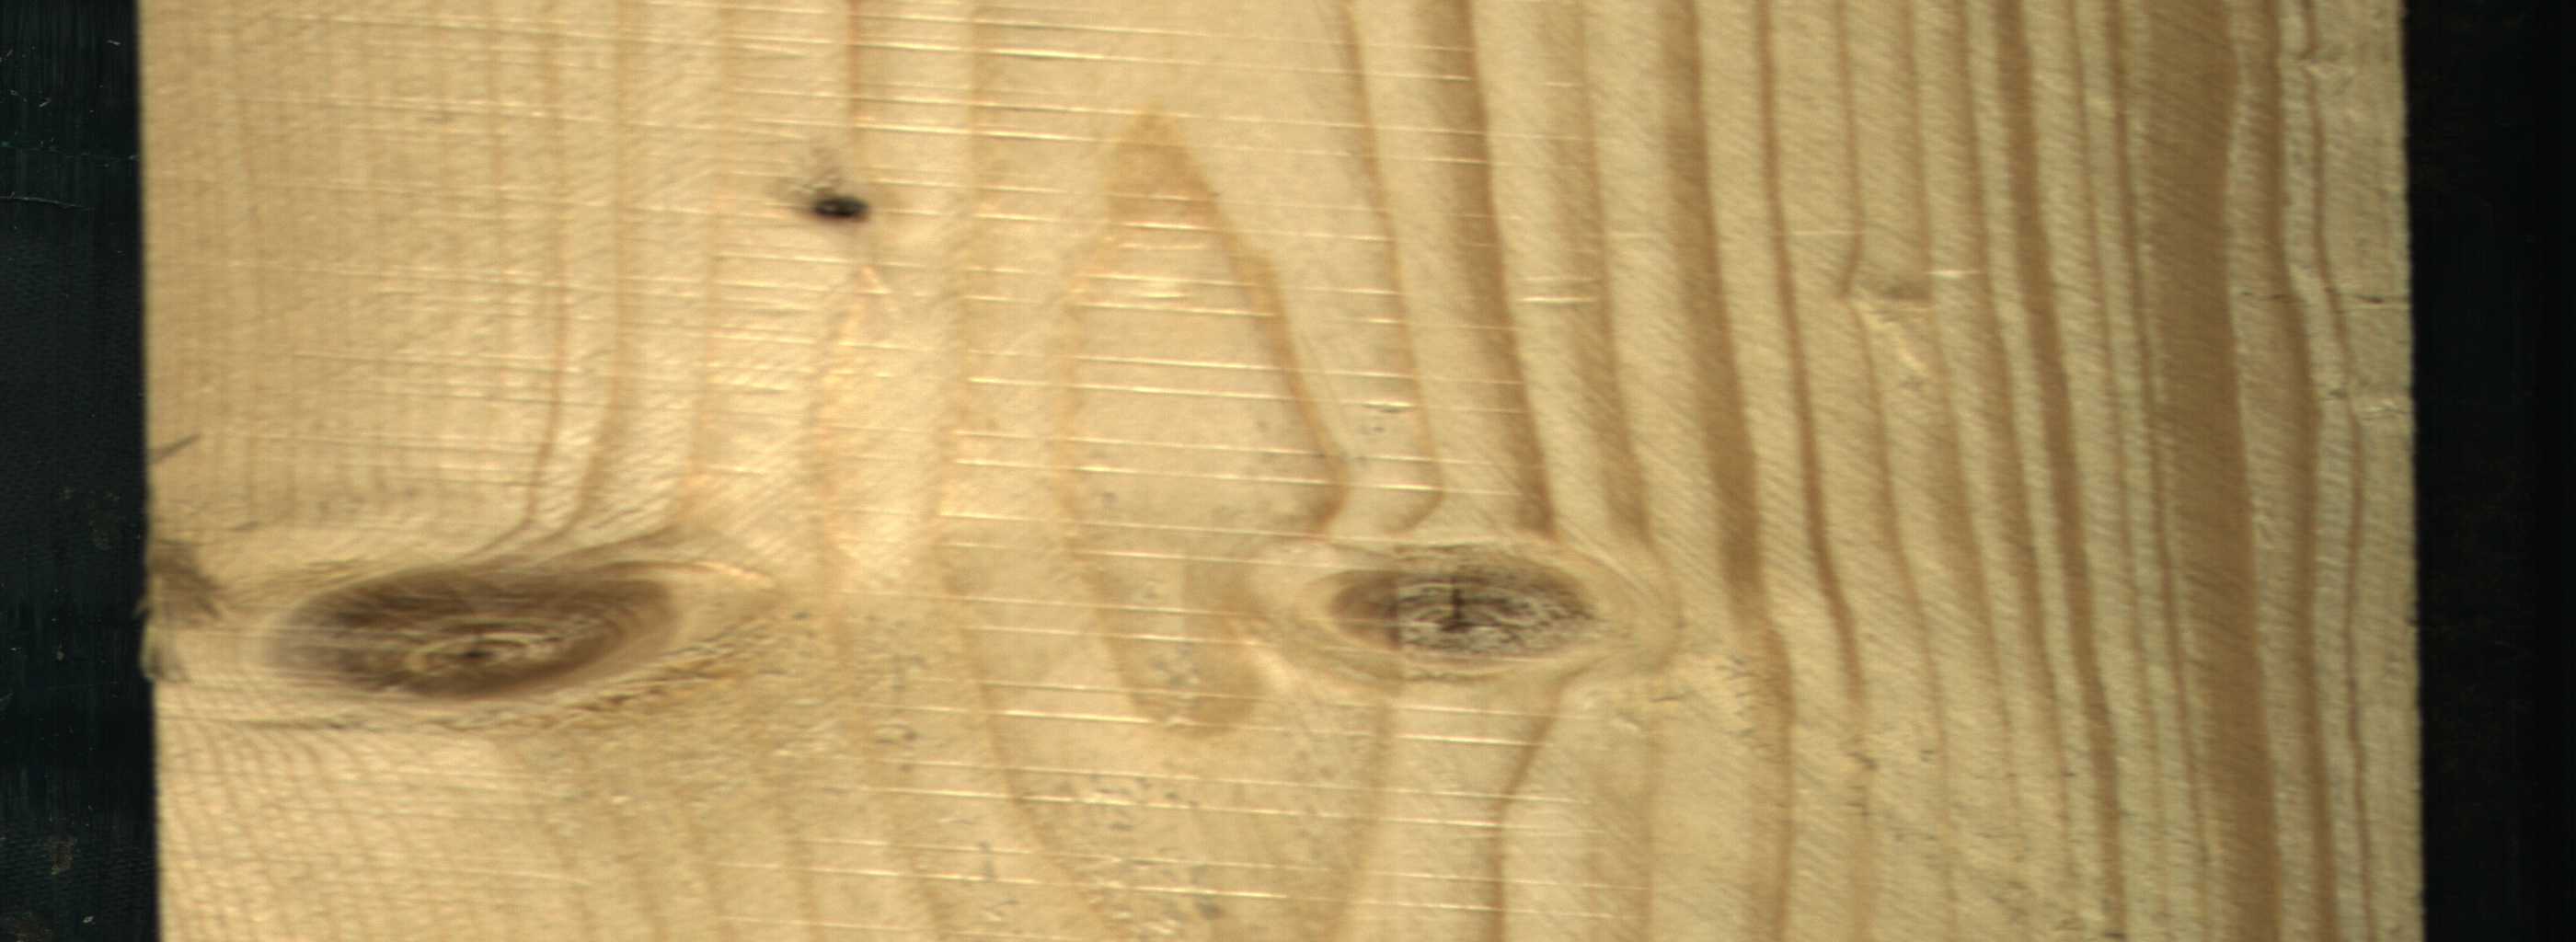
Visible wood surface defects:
Quartzity
Dead_Knot
Dead_Knot
Live_Knot